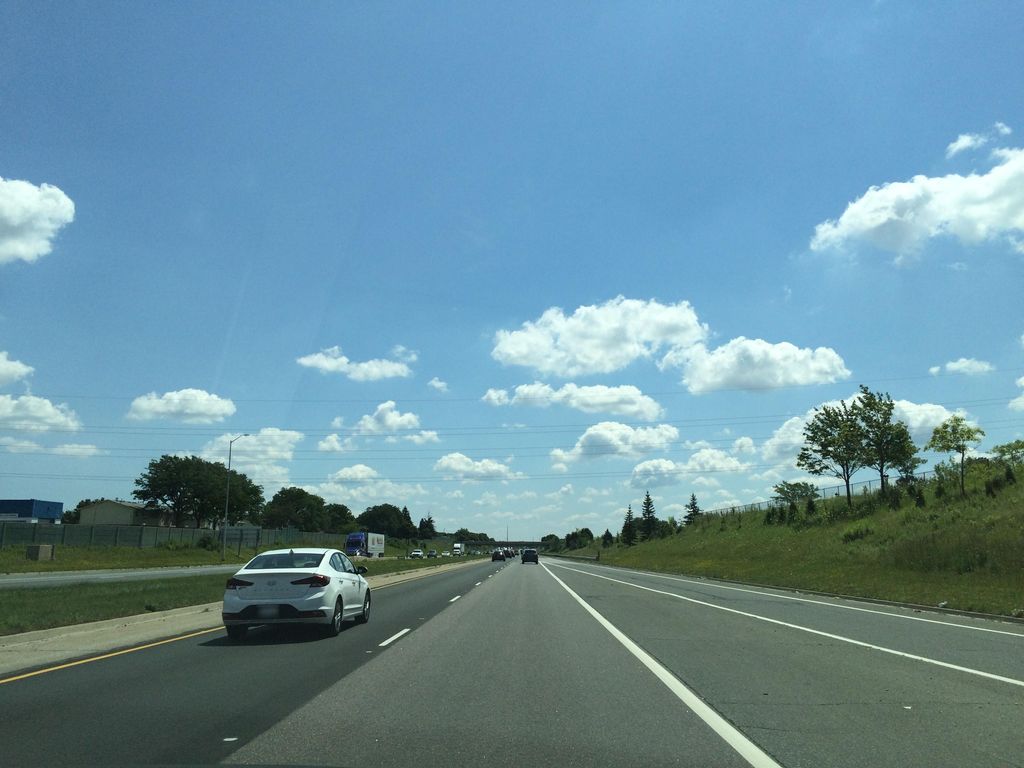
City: hamilton